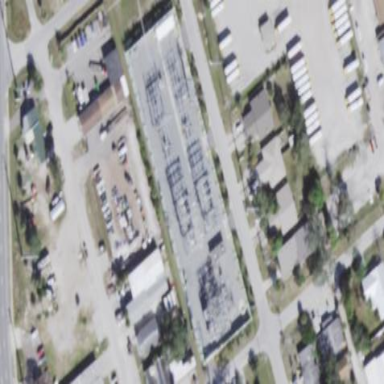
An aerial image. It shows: Outdoor distribution level power substation.